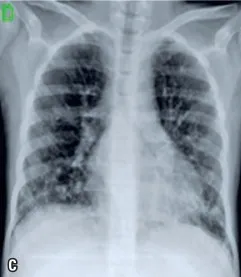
3 months later.
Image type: radiology (x_ray)